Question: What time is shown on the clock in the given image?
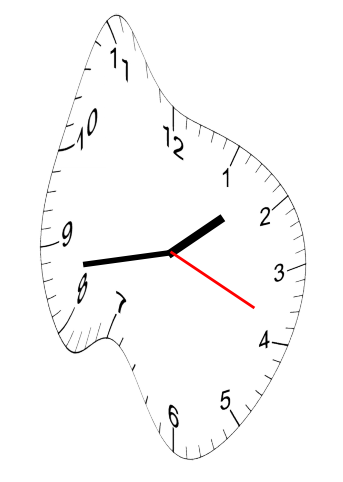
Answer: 01:43:19